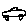
Label: car